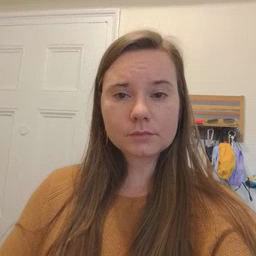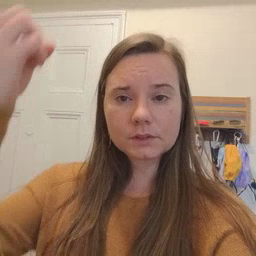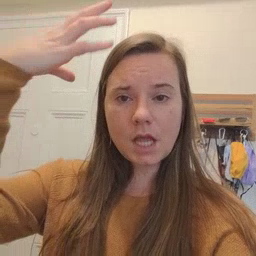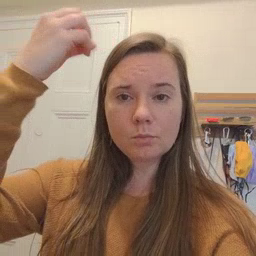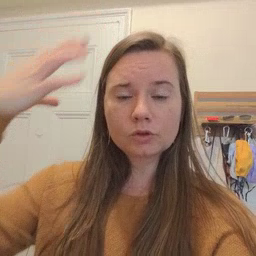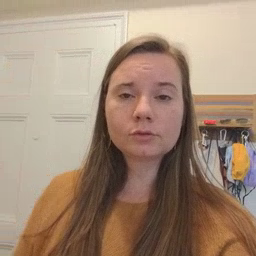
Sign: shower